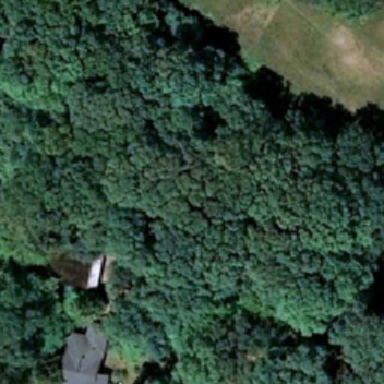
Many spring green plants in it while with a road besides .